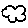
Label: cloud